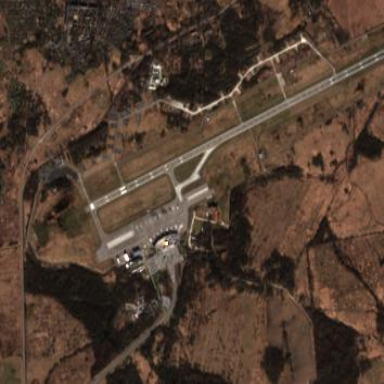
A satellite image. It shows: International aerodrome airport.